Question: I am new to Scala programming, can someone explain me below warning reason?

I tried to find the reason and it seems like a big fixed earlier: <URL>
So why I am getting this warning?
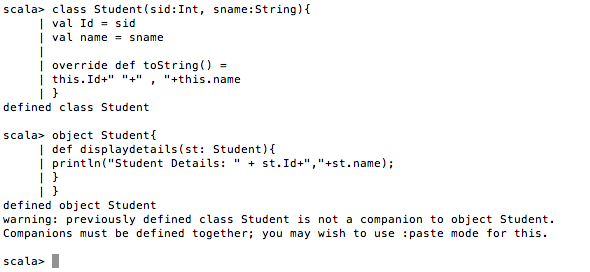
Answer: This is specific to the REPL (Read Evaluate Print Loop), since it can't know when user input ends.
Use ':paste' to get around it :
'''
scala> class A {}
defined class A
scala> object A {}
defined object A
warning: previously defined class A is not a companion to object A.
Companions must be defined together; you may wish to use :paste mode for this.
scala> :paste
// Entering paste mode (ctrl-D to finish)
class A {}
object A {}
// Exiting paste mode, now interpreting.
defined class A
defined object A
'''